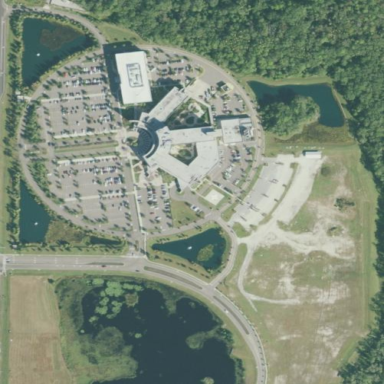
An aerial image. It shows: Healthcare facility identified as hospital.